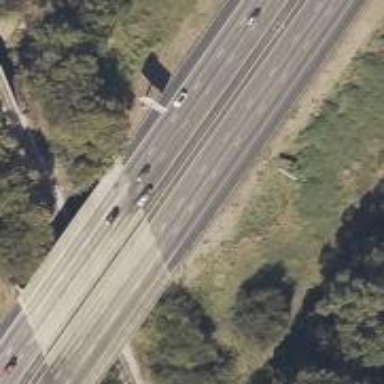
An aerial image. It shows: Motorway bridge.